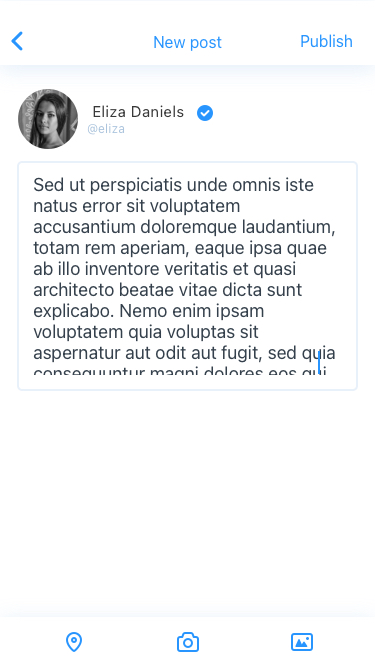
Text in this UI design:
Eliza Daniels
@eliza
Sed ut perspiciatis unde omnis iste natus error sit voluptatem accusantium doloremque laudantium, totam rem aperiam, eaque ipsa quae ab illo inventore veritatis et quasi architecto beatae vitae dicta sunt explicabo. Nemo enim ipsam voluptatem quia voluptas sit aspernatur aut odit aut fugit, sed quia consequuntur magni dolores eos qui ratione voluptatem sequi
New post
Publish